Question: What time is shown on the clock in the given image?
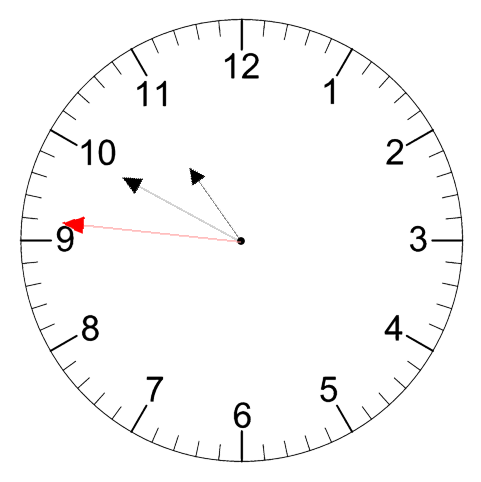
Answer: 10:49:46